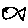
Label: fish